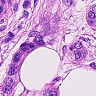
Metastatic tissue present: yes